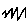
Label: zigzag